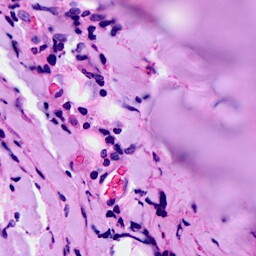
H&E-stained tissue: Breast